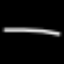
Label: line